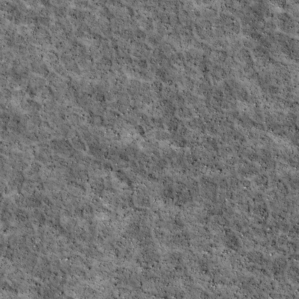
Label: non_frost